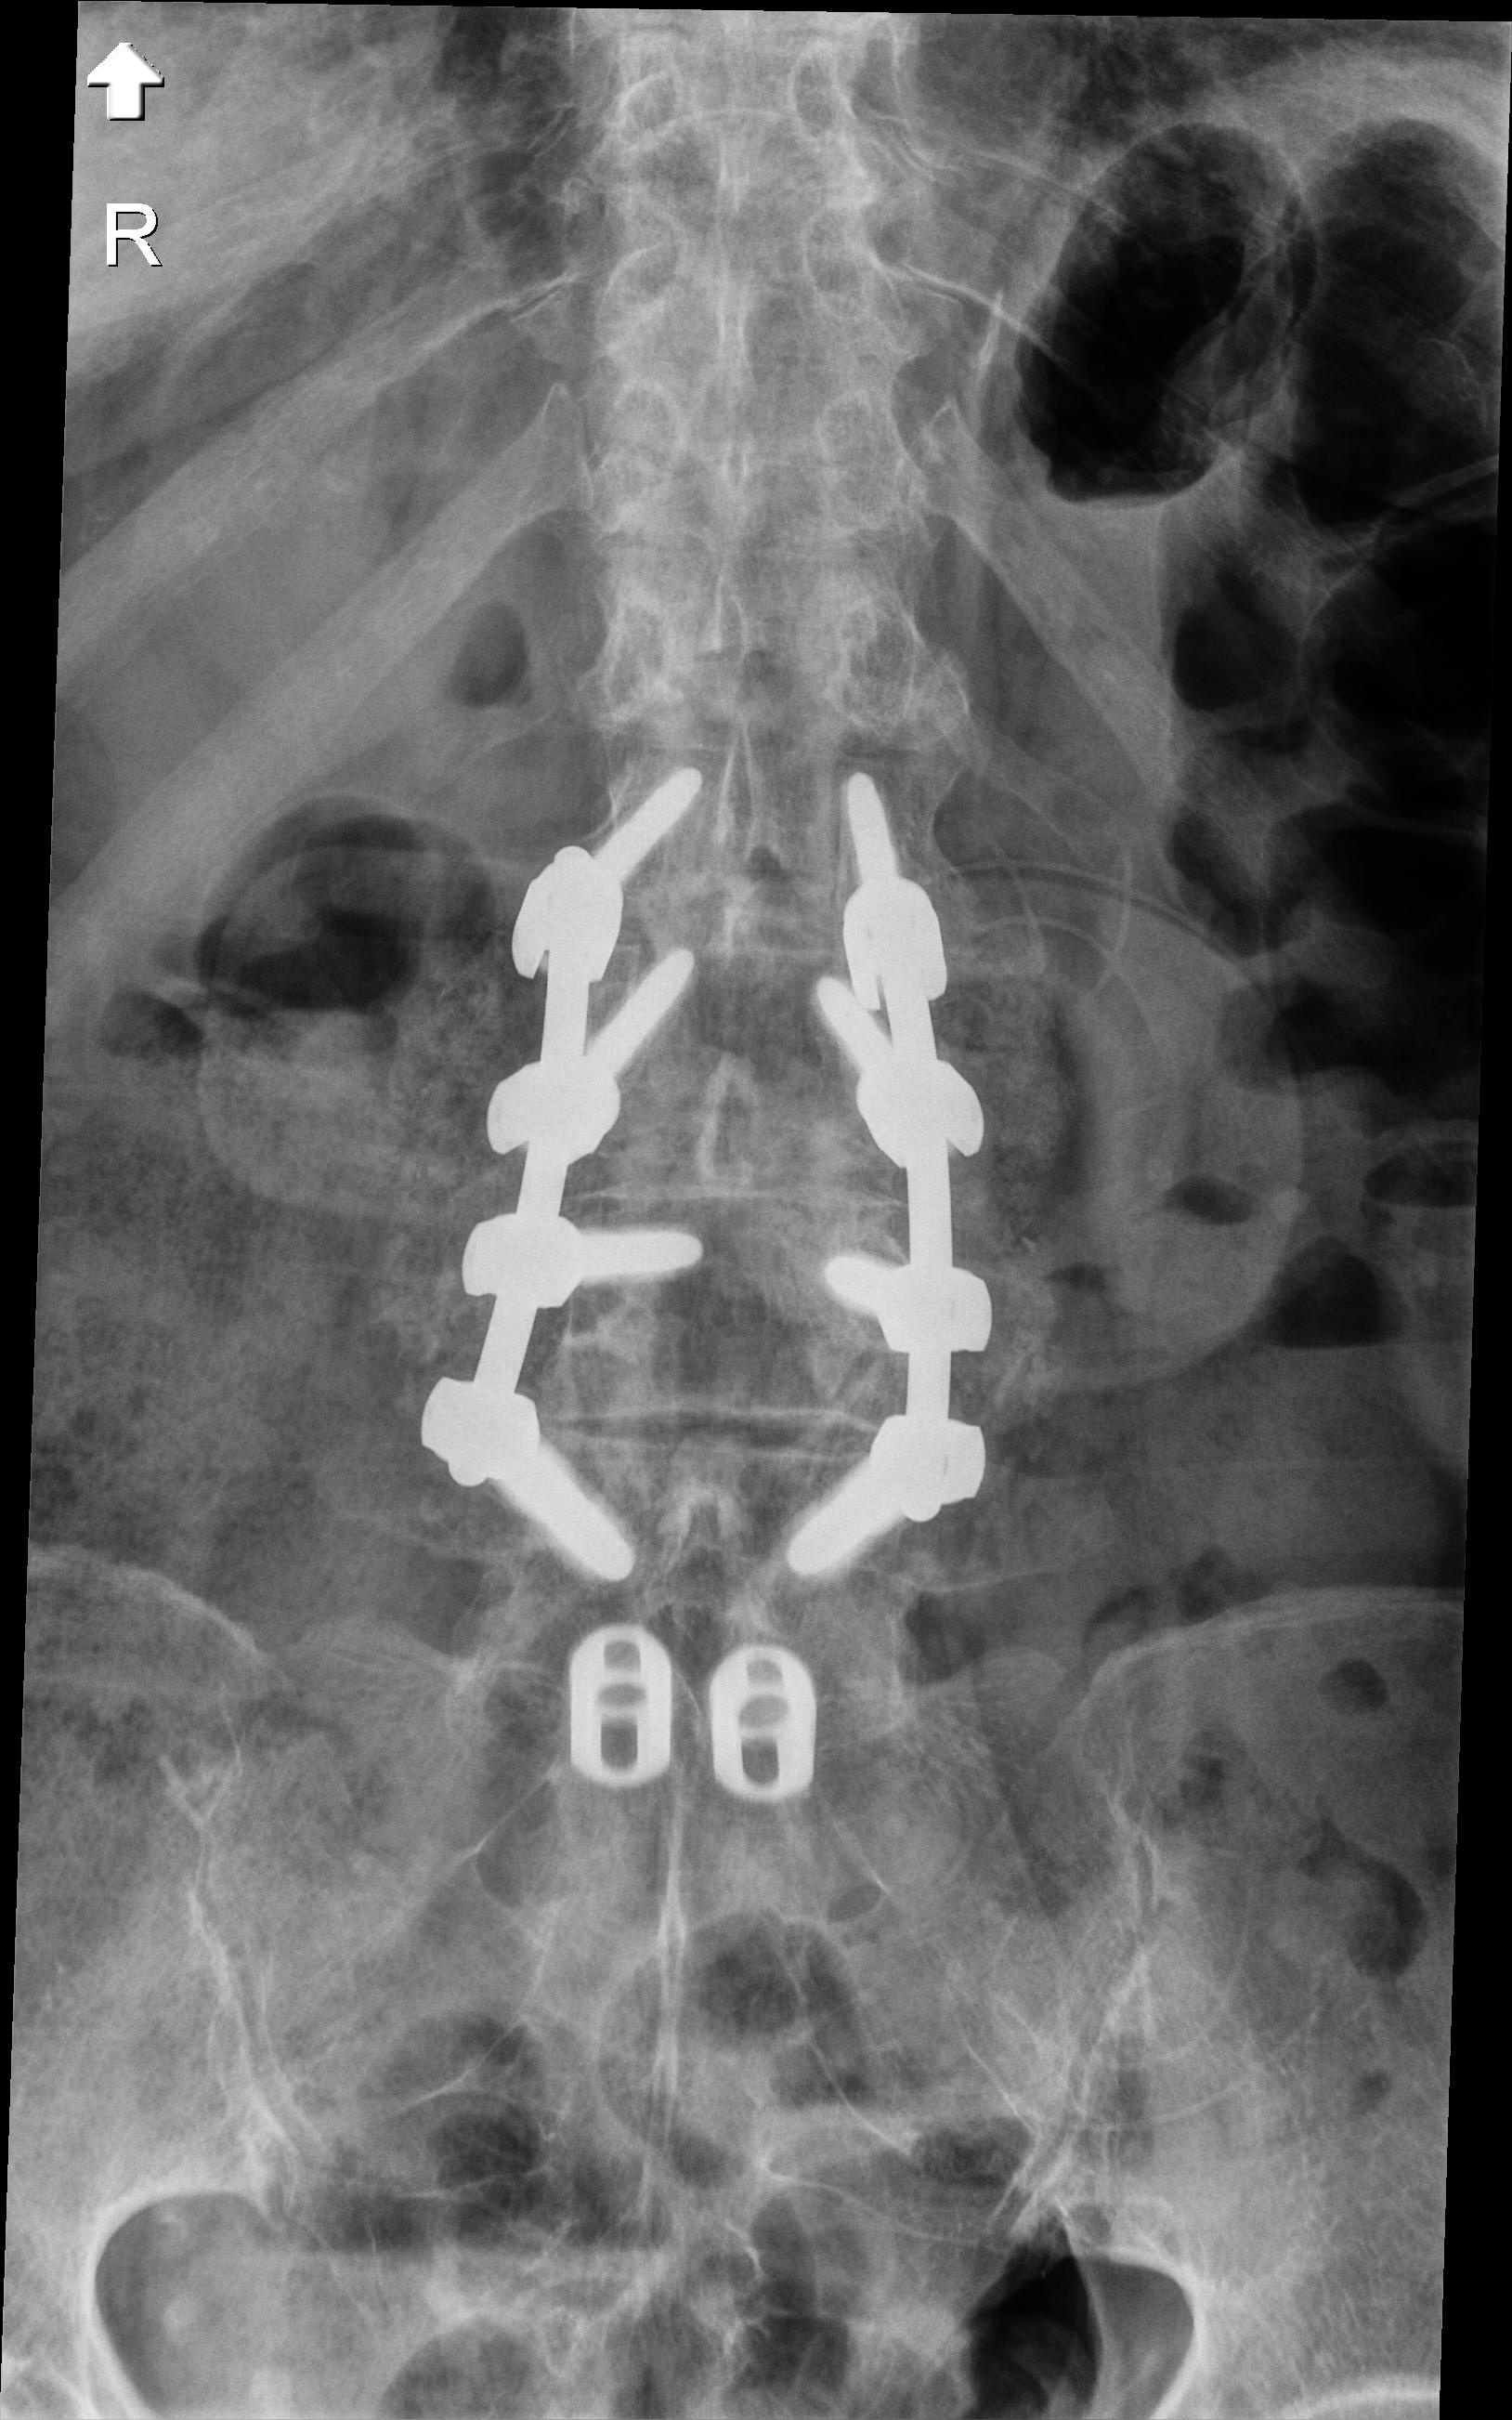
View: AP
Implant manufacturer: medtronic solera